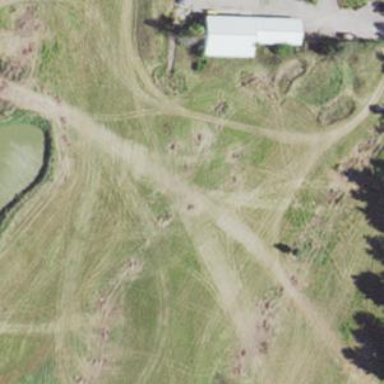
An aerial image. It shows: Grassy area designated as golf fairway.